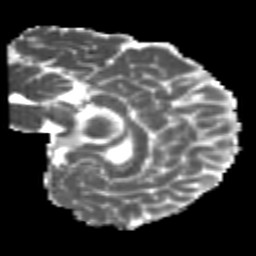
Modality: MD
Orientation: sagittal
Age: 21
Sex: male
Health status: healthy
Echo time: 0.074 s